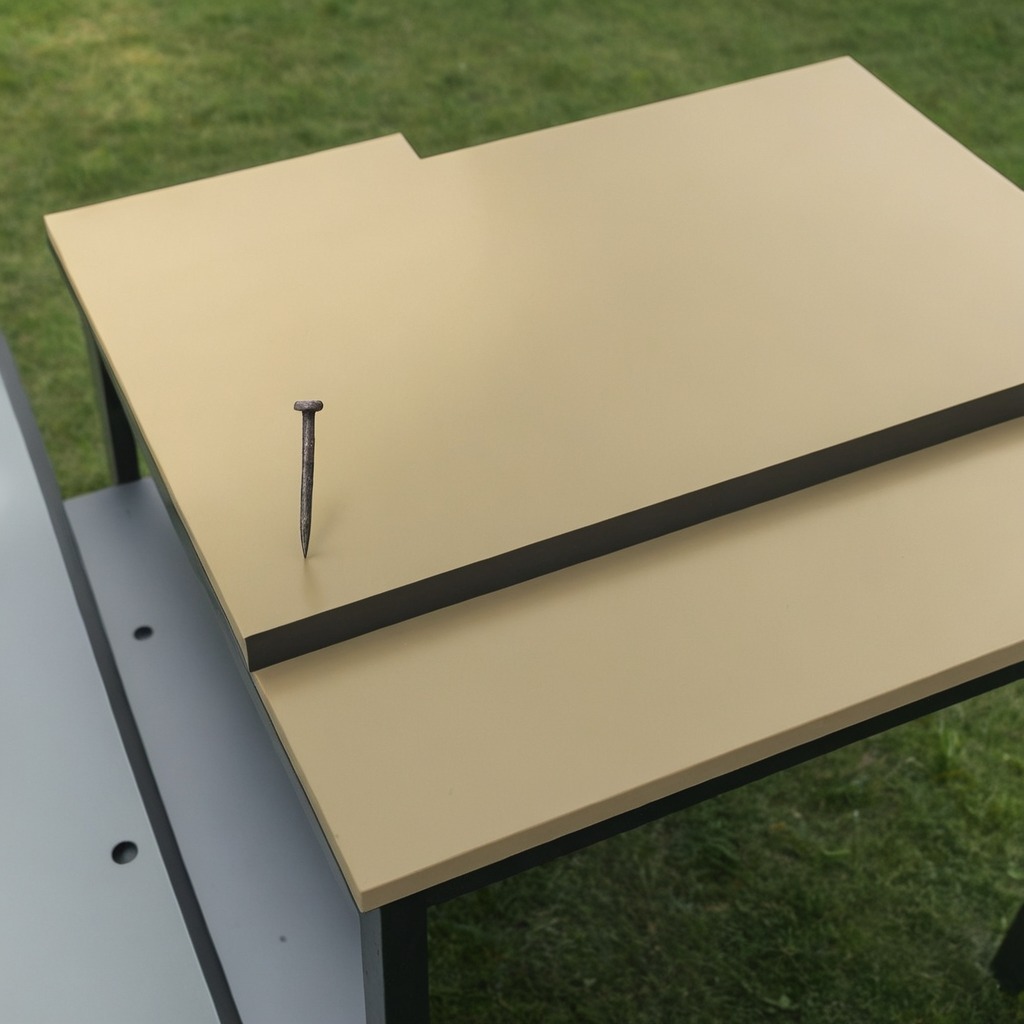
An iron nail lies on the table in a temporary outdoor tool station.